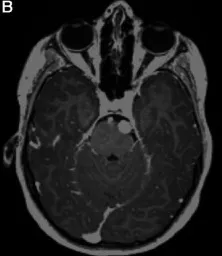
(B) shows interval image at 1 year after presentation which showed involution of the lesion.
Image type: radiology (mri)